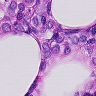
Metastatic tissue present: yes